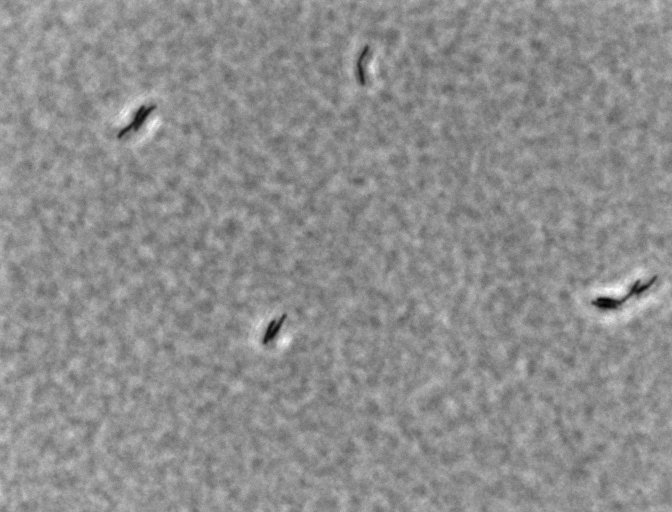
Bacillus coagulans